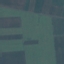
Land use / land cover: AnnualCrop